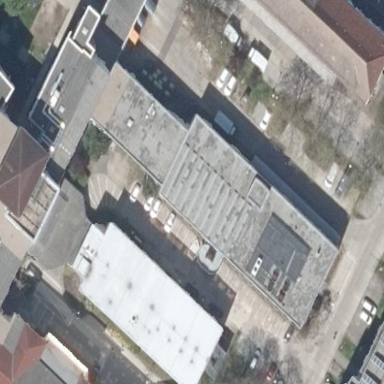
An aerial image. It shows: Hospital building.